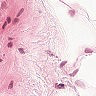
Metastatic tissue present: no